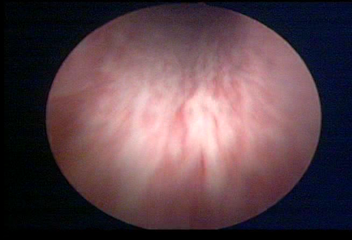
Modality: WLC
Class: Normal mucosa
Bladder cancer association: No